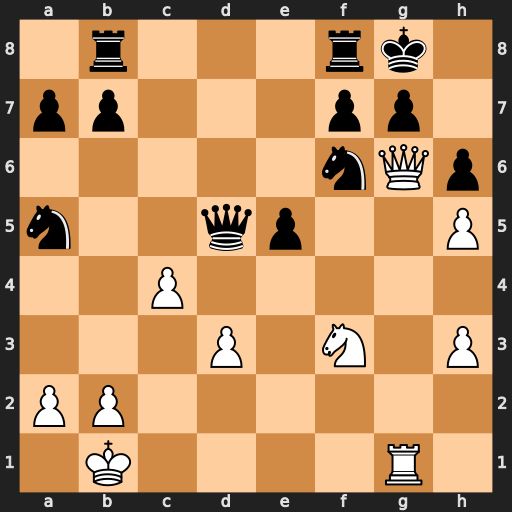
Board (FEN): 1r3rk1/pp3pp1/5nQp/n2qp2P/2P5/3P1N1P/PP6/1K4R1
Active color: w
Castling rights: -
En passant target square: -
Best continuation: Qxg7#